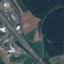
Label: Highway